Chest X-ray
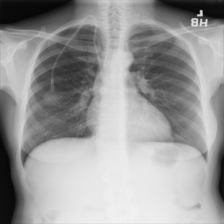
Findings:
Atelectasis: negative
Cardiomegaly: negative
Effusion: negative
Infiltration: negative
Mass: negative
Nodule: negative
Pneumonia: negative
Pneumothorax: negative
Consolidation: negative
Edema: negative
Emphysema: negative
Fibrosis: negative
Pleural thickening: negative
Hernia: negative